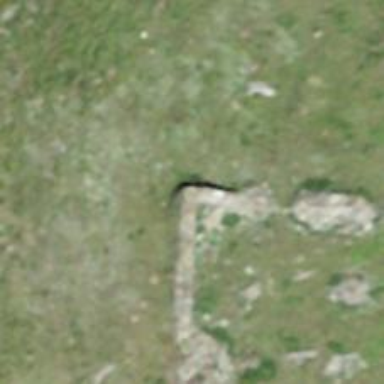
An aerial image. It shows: There is wall in the image.